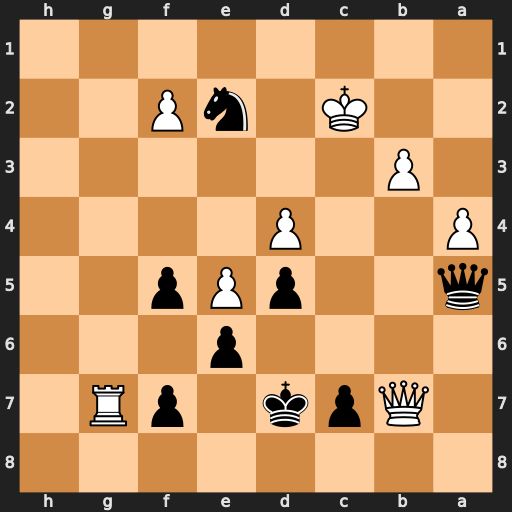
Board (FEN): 8/1Qpk1pR1/4p3/q2pPp2/P2P4/1P6/2K1nP2/8
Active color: b
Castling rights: -
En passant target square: -
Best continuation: Qc3+ Kd1 Qd3+ Ke1 Nxd4 Qb5+ Nxb5